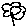
Label: flower